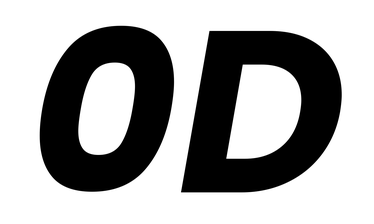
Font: Poppins-BoldItalic